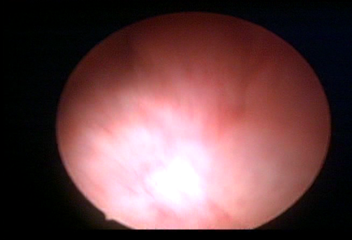
Modality: WLC
Class: Normal mucosa
Bladder cancer association: No